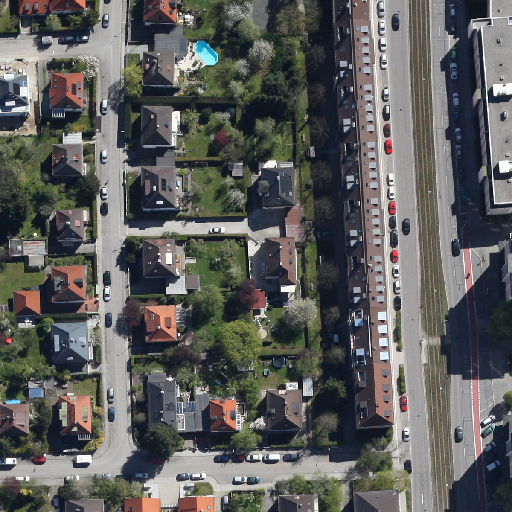
Referring expression: light-duty vehicle